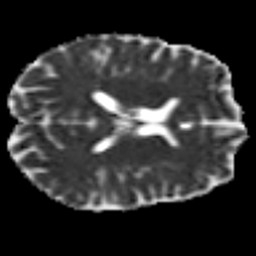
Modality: MD
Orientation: axial
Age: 25
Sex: male
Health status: healthy
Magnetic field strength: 3 T
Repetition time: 8.4 s
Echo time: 0.0926 s